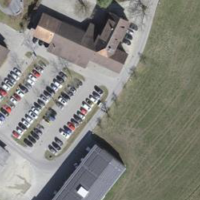
EUNIS habitat code: 54
Species observed at this site:
Angelica sylvestris
Salvia pratensis